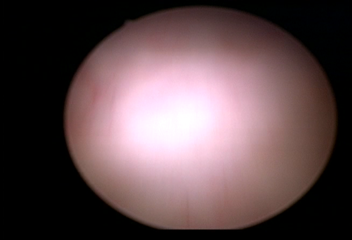
Modality: WLC
Class: Normal mucosa
Bladder cancer association: No